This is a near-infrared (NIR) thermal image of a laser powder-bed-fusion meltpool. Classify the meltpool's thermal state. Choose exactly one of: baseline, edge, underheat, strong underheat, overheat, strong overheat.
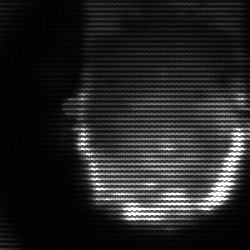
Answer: baseline